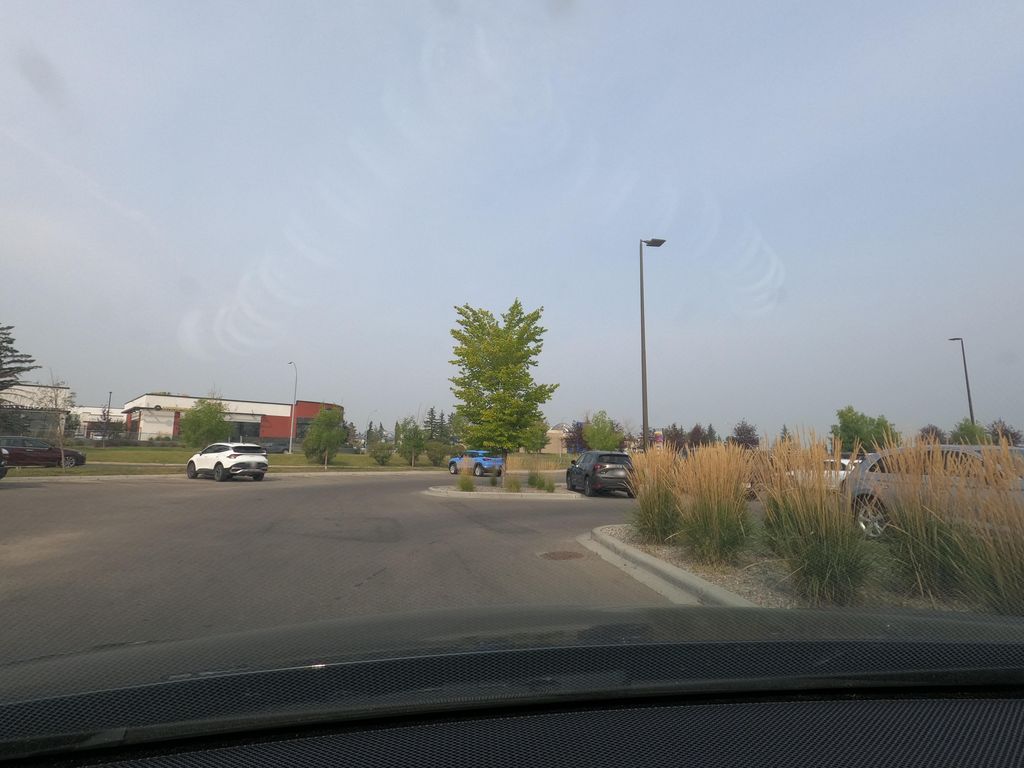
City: calgary